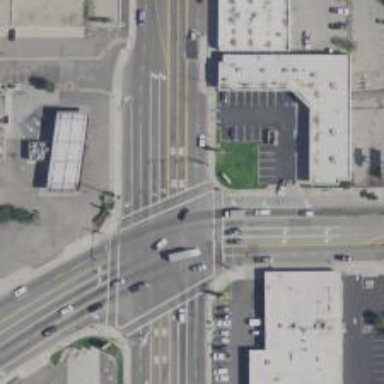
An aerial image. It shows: Uncontrolled road crossing.